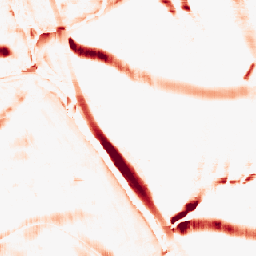
Category: morphological
Decomposition family: morphological_square
Decomposition parameters: operation: opening
size: 20
Upsampling method: nearest
Upsampling parameters: scale: 8
Upsampling scale: 8